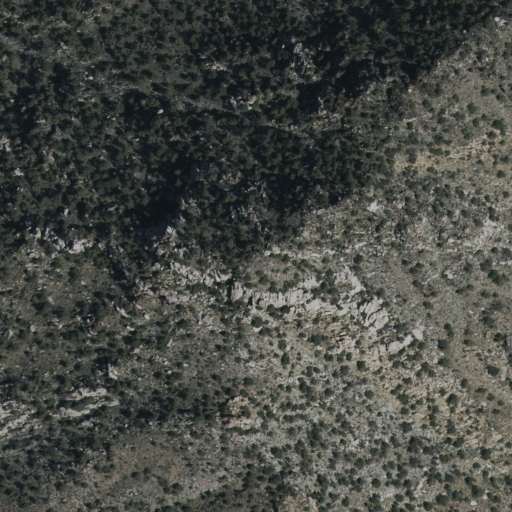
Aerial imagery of mountain in California named Silver Peak containing shrub and evergreen forest